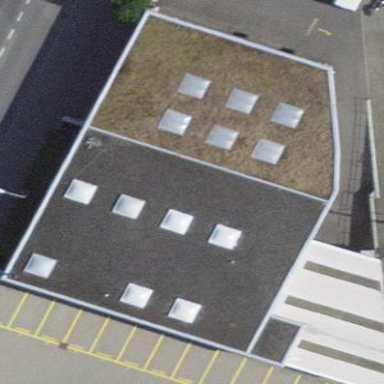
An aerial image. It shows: Building housing motorcycle shop.